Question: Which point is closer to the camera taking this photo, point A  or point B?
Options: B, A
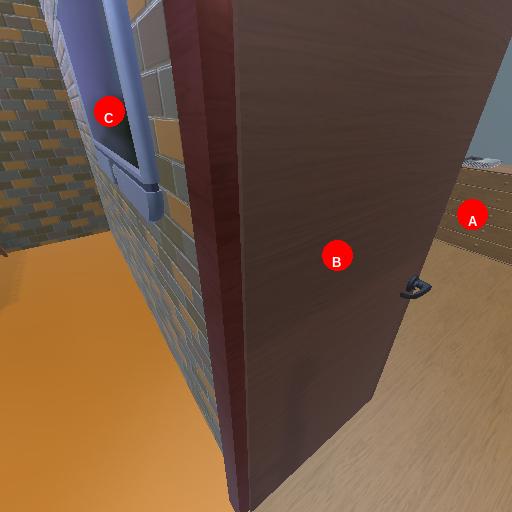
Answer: B